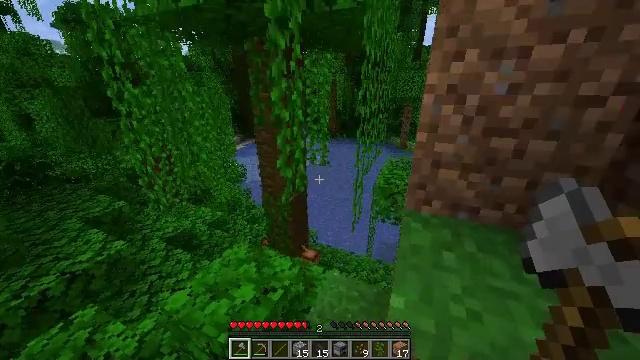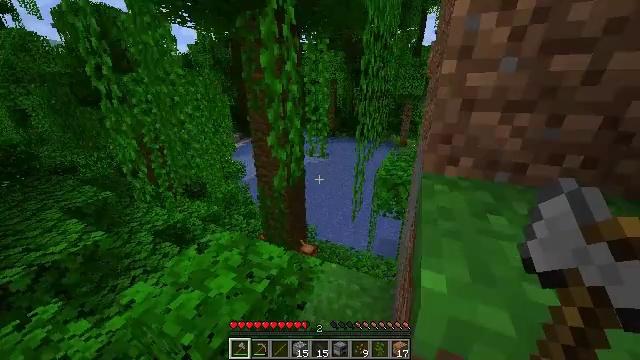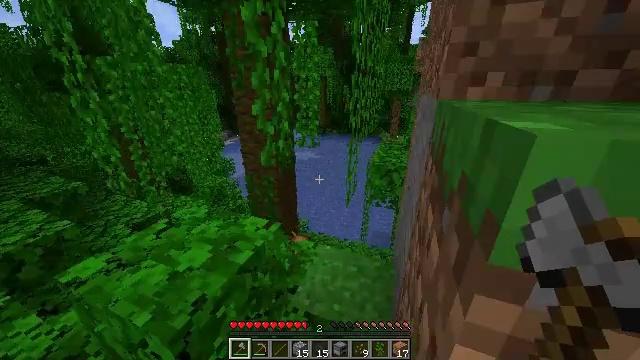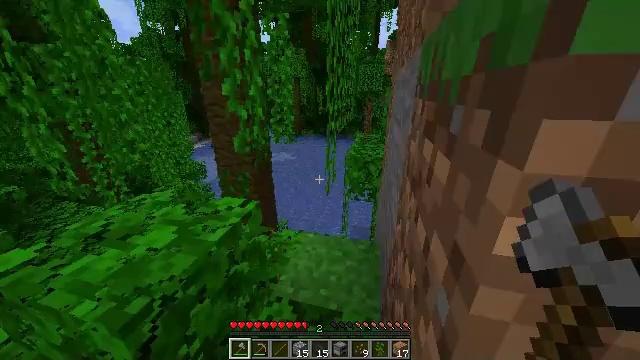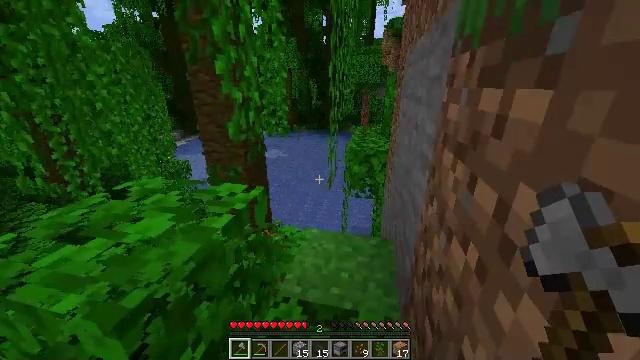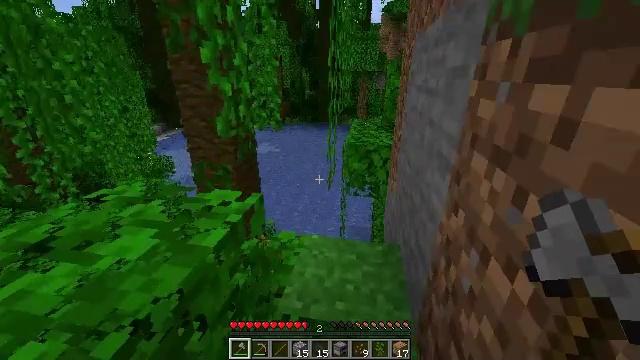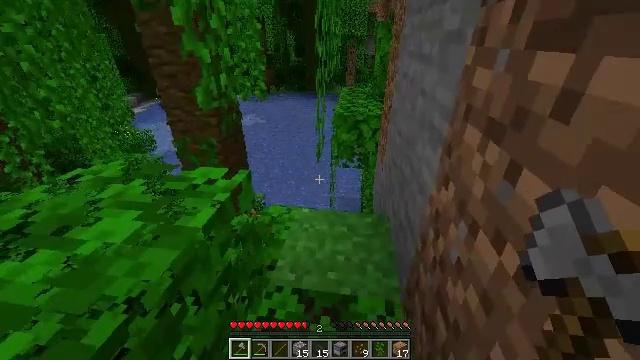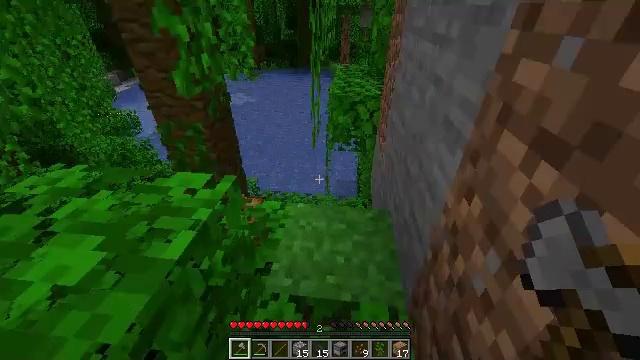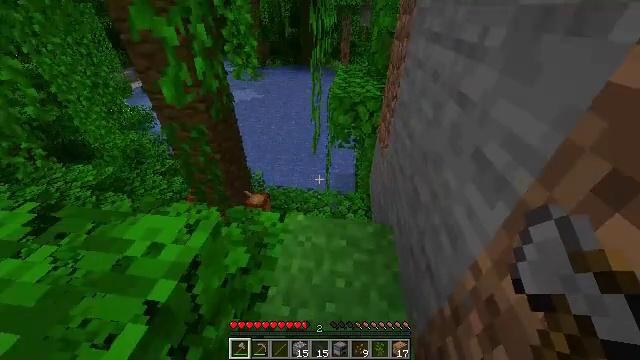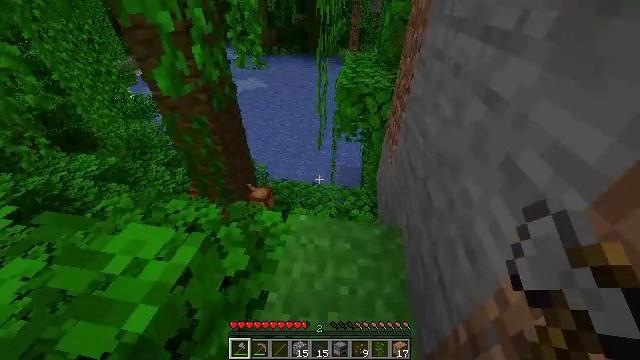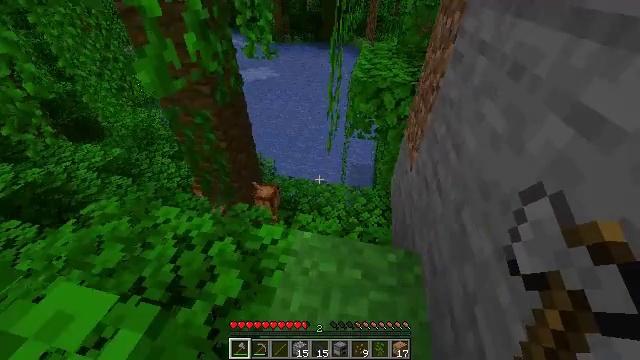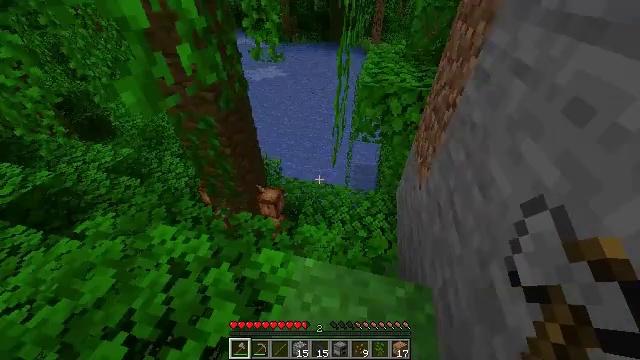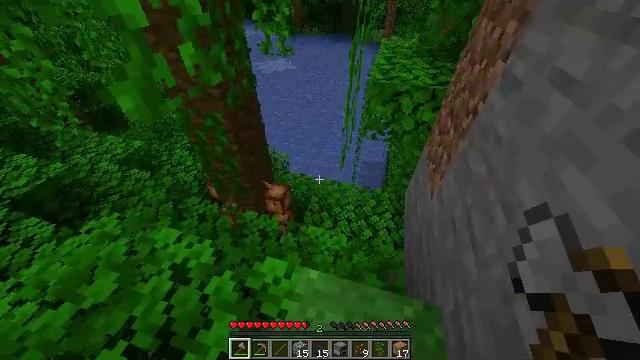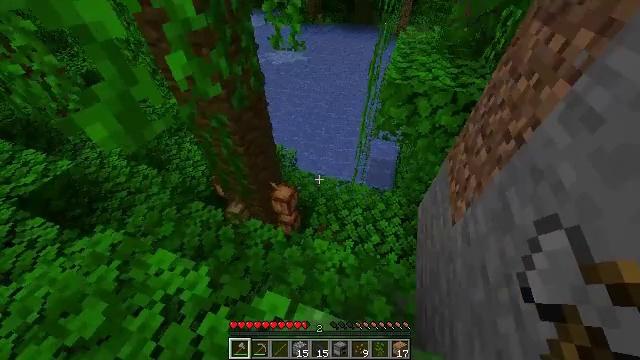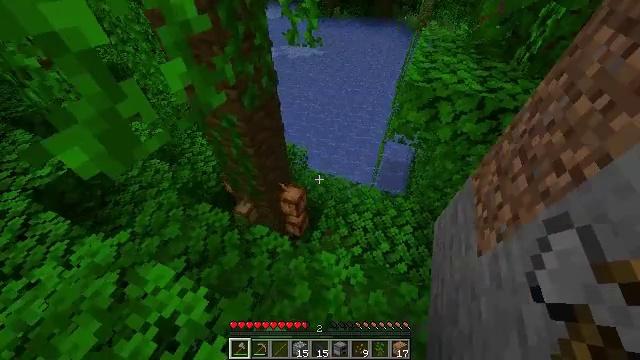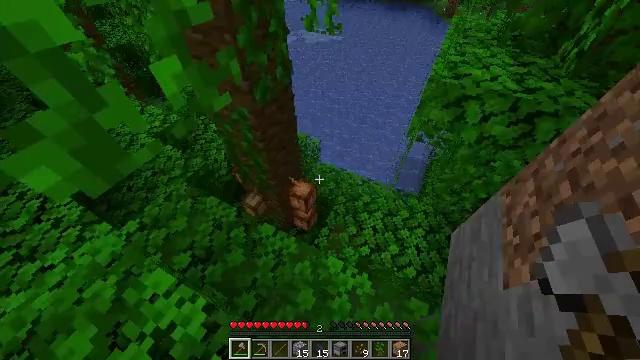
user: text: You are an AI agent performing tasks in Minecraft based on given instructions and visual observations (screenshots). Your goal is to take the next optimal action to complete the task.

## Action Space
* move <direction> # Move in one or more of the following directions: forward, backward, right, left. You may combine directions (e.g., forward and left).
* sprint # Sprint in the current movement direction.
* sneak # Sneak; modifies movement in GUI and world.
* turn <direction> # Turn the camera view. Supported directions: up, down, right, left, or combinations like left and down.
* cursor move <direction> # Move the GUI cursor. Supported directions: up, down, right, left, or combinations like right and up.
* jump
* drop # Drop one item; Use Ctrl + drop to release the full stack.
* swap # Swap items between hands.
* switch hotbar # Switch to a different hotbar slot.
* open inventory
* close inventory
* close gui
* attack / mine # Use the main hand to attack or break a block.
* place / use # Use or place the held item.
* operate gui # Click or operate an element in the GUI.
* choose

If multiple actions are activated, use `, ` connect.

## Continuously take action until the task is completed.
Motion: motion action
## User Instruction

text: Break the cocoa pod.
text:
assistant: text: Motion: move forward, sprint
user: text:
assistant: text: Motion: move forward, sprint, turn right
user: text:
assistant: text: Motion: move forward, sprint, turn right
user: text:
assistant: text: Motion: move forward, sprint, turn right
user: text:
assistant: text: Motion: move forward, sprint, turn right
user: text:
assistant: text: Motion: move forward, sprint, turn right and down
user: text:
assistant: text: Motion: move forward, sprint, turn right and down
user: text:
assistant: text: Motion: move forward, sprint, turn down
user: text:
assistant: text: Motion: move forward, sprint, turn left and down
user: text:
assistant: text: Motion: move forward, sprint, turn left and down
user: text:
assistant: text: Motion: move forward, sprint, turn left and down
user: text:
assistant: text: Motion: move forward, sprint, turn left and down
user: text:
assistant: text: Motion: move forward, sprint, turn left and down
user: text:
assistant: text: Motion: move forward, sprint, turn left and down
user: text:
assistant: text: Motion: move forward, sprint, turn left and down
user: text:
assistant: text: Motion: move forward, sprint, turn left and down
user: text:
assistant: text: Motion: move forward, sprint, turn left and down
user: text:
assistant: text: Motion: move forward, sprint, turn down
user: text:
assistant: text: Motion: move forward, sprint, turn down
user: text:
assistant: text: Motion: move forward, sprint, turn right and down
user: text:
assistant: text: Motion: move forward, sprint, turn right and down
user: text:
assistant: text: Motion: turn down
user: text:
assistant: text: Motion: no_op
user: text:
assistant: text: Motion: attack / mine
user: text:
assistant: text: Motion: attack / mine
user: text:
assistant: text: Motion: turn left, attack / mine
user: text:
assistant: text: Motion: turn left, attack / mine
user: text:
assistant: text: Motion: turn left, attack / mine
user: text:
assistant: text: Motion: turn left, attack / mine
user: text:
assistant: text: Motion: turn left, attack / mine